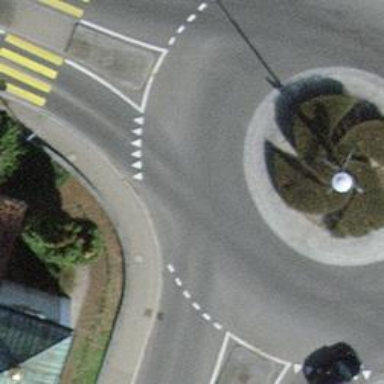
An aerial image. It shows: Road with "give way" sign.